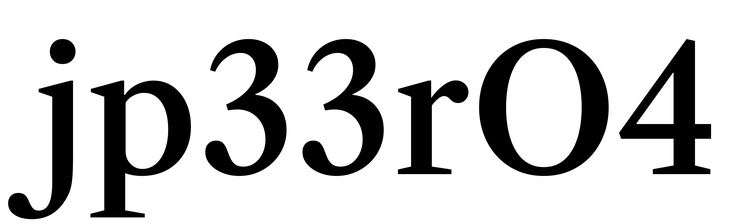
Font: LibreCaslonText_Medium